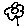
Label: flower